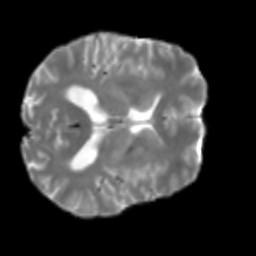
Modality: T2w
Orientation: axial
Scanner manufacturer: siemens
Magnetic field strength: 3 T
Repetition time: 4 s
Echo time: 0.0594 s